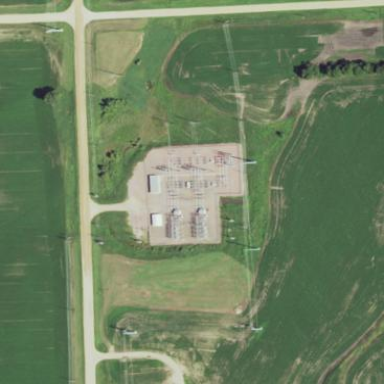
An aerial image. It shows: Power substation enclosed by fence.